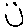
Label: smiley face